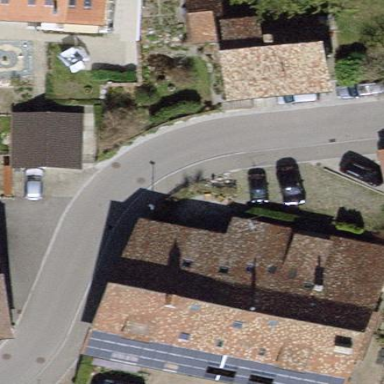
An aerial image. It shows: Semidetached house.